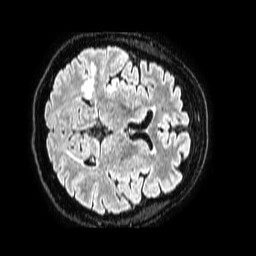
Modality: FLAIR
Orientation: axial
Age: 50
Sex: female
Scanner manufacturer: philips
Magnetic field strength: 1.5 T
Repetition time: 4.8 s
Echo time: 0.3 s